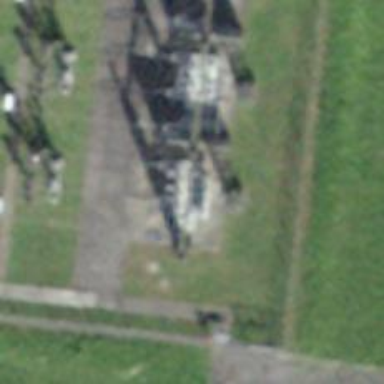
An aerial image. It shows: Transformer is shown.